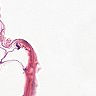
Metastatic tissue present: no